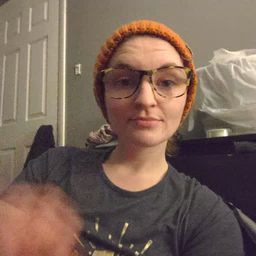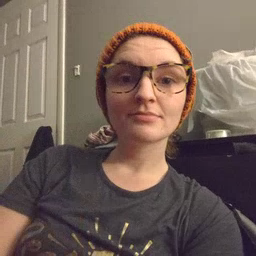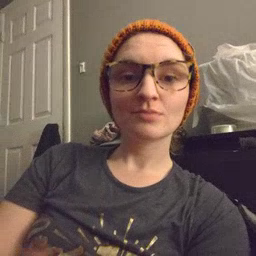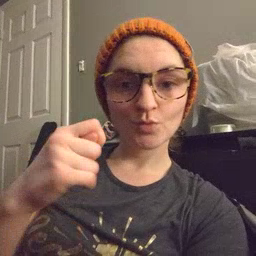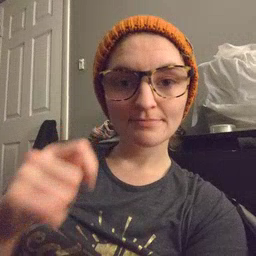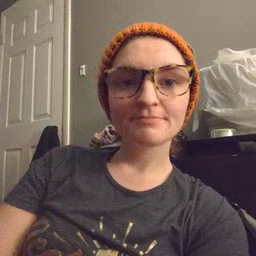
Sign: toy